Question: I'm new at Android and I want to develop an app where I share news or events from my city, something like this image.

Several tabs where I will set News Events and others things. Also I would like to implement a map where you can find some tourist routes, good places to eat and more.
Each item will be some kind of new event which will appear on the blue square detailed.
I know how to implement this interface my question is how to update the info daily. Should I use webclientview or a web service and use ksoap. I'm a bit lost and I don't know where to start or what exactly to search for, some kind of tutorials which you guys recommend I would be really thankful.
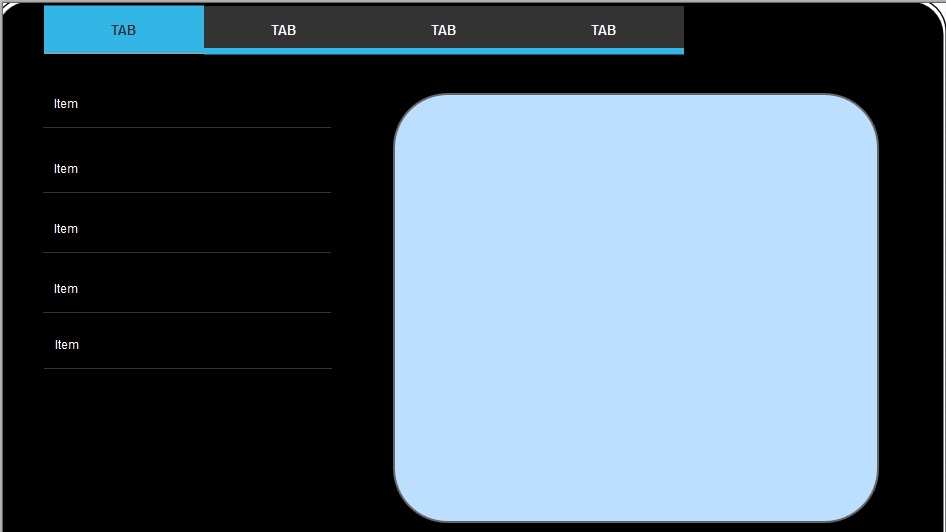
Answer: Whatever you use will be fine. Maybe using web service with a listview to display the events will be more customizable than the other option.